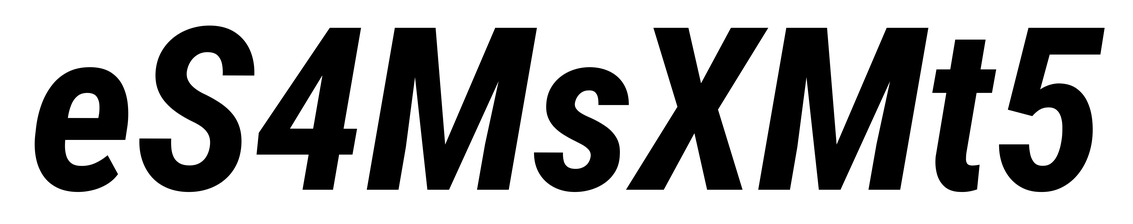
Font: Roboto-Italic_Condensed_Bold_Italic